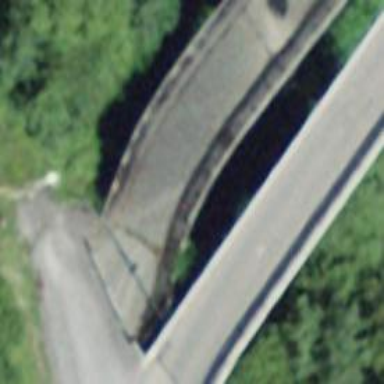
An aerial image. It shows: Service road that includes bridge.